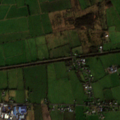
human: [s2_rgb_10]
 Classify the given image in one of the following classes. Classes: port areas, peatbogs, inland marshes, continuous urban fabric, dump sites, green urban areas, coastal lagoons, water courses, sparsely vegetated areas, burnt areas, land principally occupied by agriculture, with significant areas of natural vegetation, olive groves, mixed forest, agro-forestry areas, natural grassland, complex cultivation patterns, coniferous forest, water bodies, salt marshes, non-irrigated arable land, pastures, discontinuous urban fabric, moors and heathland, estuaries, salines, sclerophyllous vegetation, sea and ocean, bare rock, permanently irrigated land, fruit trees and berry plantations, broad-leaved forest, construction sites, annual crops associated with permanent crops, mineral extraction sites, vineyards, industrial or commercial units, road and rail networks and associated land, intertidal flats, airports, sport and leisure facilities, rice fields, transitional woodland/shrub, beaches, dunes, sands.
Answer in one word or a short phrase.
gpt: discontinuous urban fabric, pastures